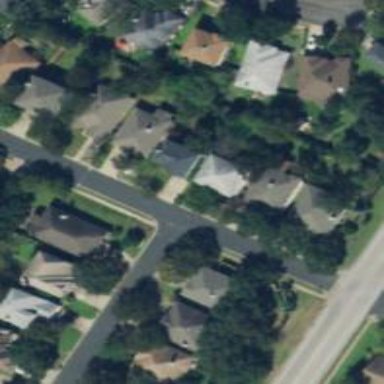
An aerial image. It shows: Residential road with asphalt surface. There is sidewalk on the left side.